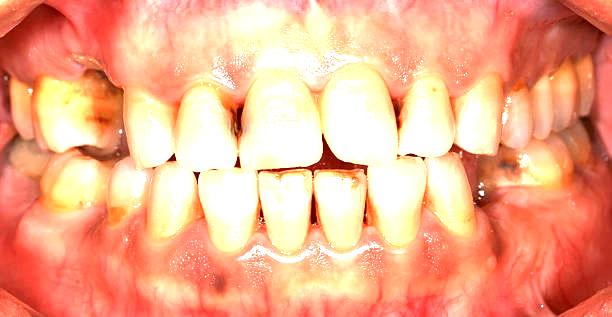
Condition: Gingivitis